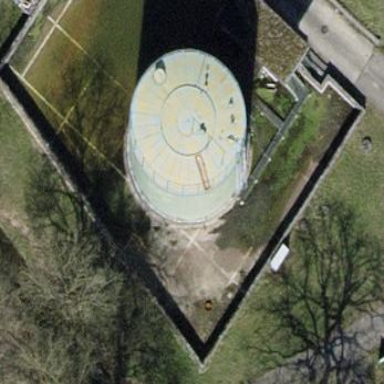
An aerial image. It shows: Storage tank with man-made structure.